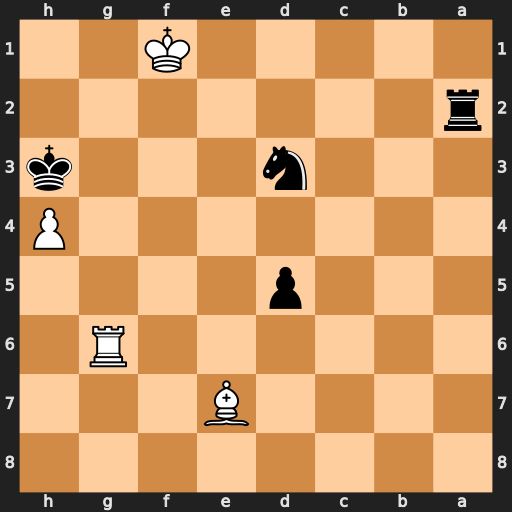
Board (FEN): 8/4B3/6R1/3p4/7P/3n3k/r7/5K2
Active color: b
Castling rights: -
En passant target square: -
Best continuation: Ra1+ Ke2 Nf4+ Ke3 Nxg6